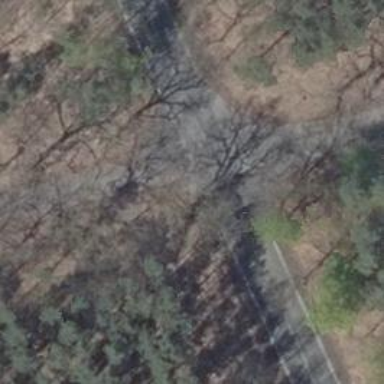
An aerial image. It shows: Asphalt road classified as tertiary.